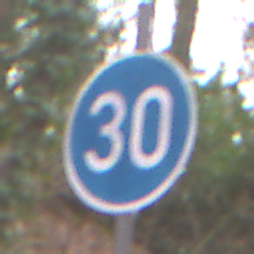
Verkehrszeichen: VorgeschriebeneMindestgeschwindigkeit
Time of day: Midday
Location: Outdoor (Nature)
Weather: Overcast
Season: Autumn
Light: Natural